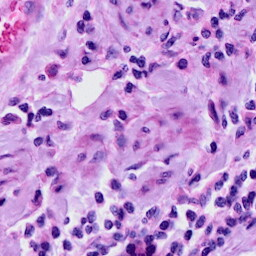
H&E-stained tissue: Cervix